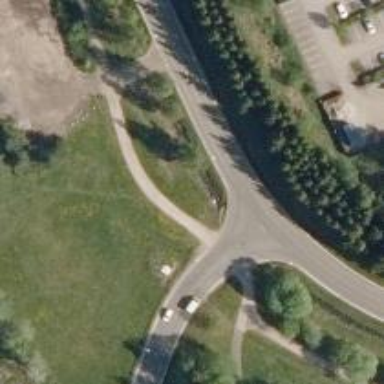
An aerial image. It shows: Asphalt cycleway with Nordic skiing track crossing.